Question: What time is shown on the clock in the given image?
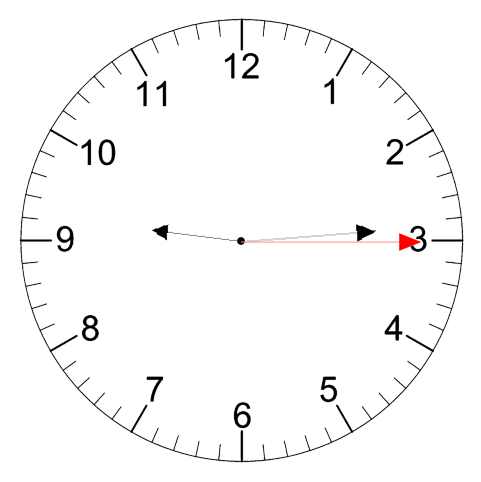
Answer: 09:14:15